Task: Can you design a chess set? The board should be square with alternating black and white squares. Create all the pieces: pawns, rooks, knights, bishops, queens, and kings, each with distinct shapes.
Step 4919:
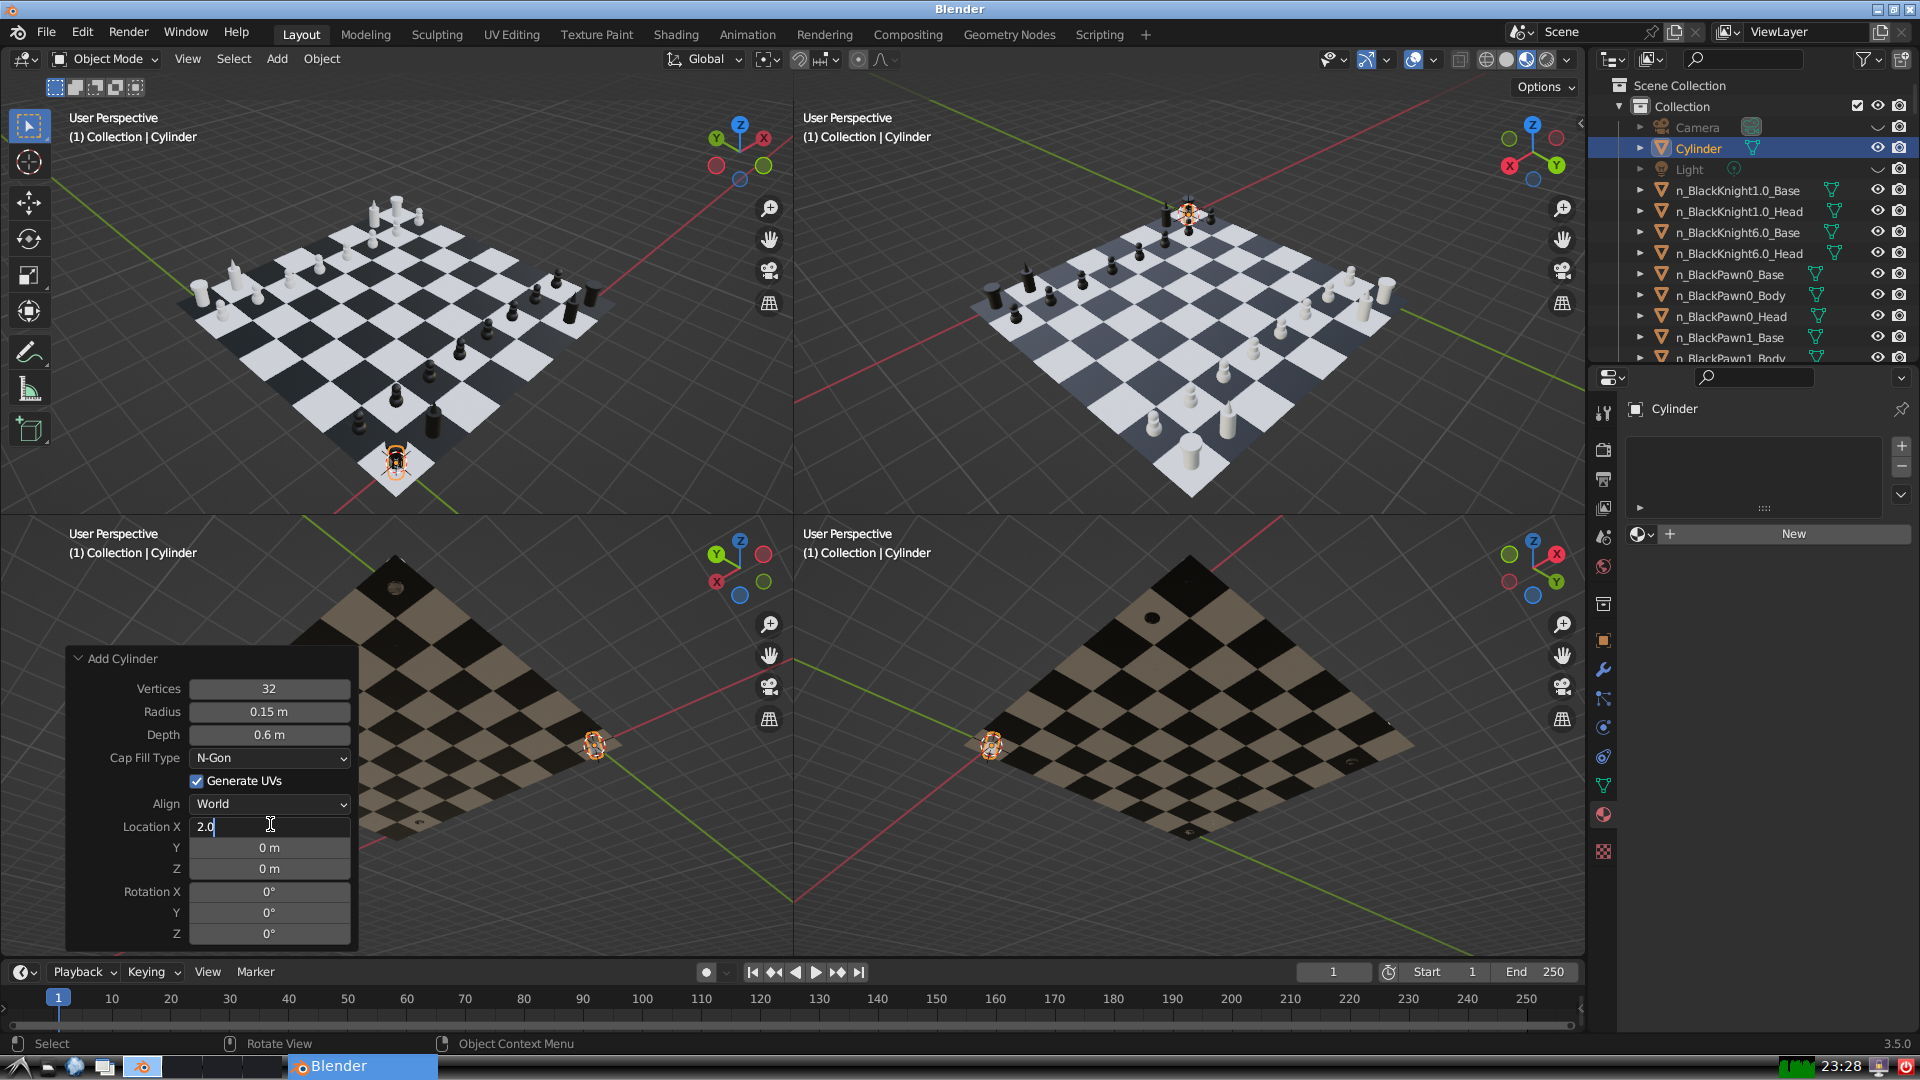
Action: {"key_press": ['Return']}